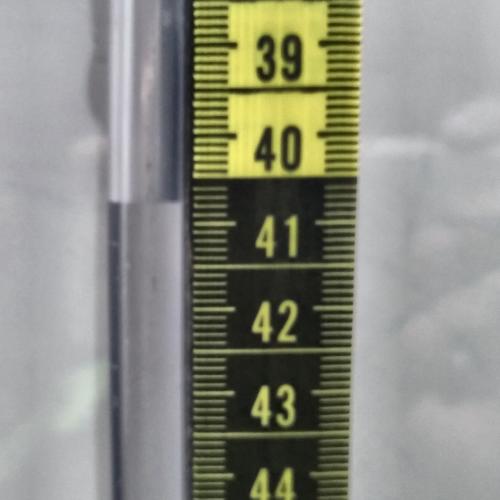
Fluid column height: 40.7 cm